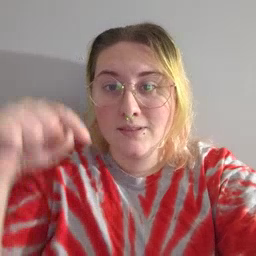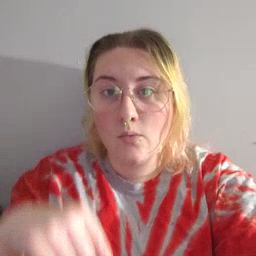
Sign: down